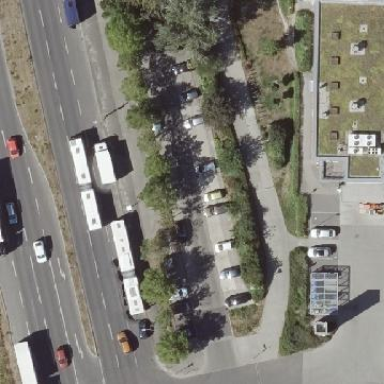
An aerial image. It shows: Street-side parking area with concrete surface.